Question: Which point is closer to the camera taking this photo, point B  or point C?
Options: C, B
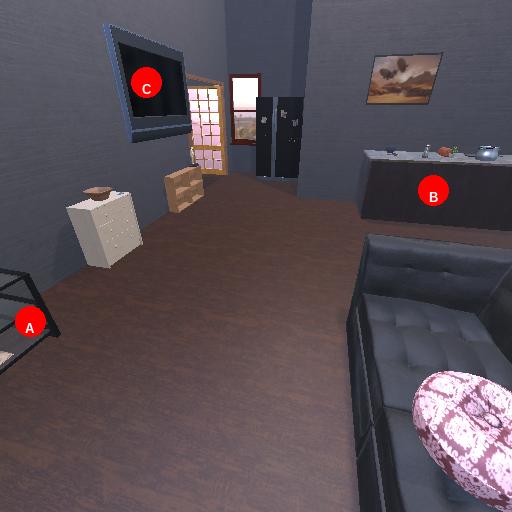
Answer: C